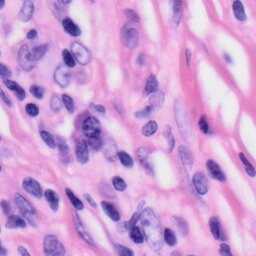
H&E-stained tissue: Skin